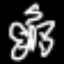
Label: angel